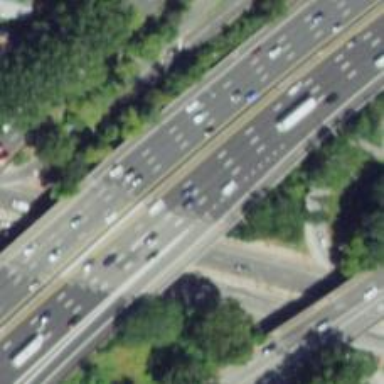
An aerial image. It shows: Bridge on urban freeway/expressway motorway.